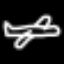
Label: airplane